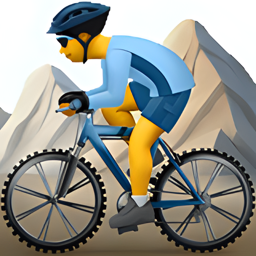
Name: mountain bicyclist
Emoji: 🚵
Group: People & Body
Sub-group: person-sport